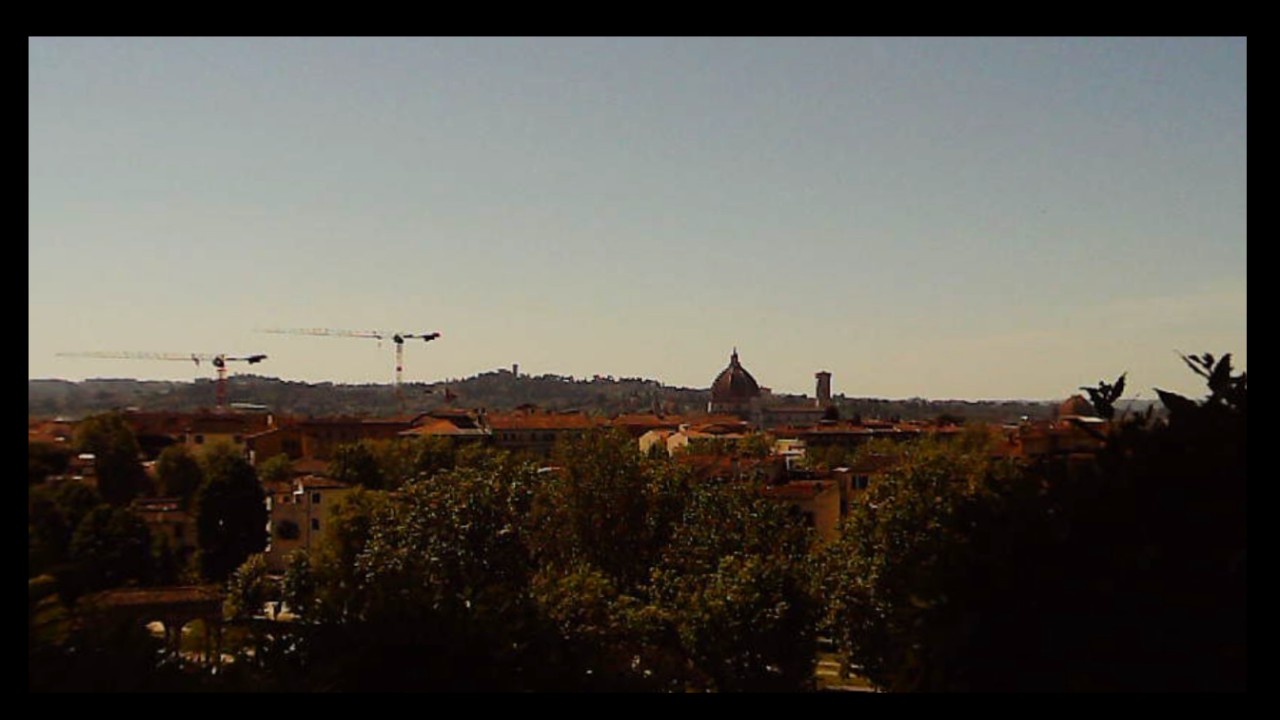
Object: Betafpv air75